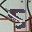
Label: 5